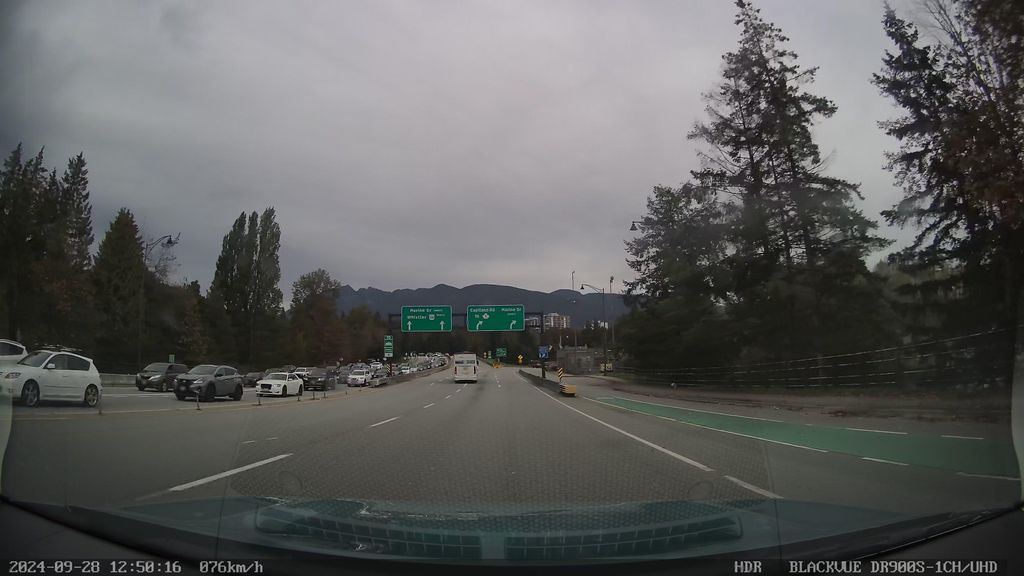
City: vancouver